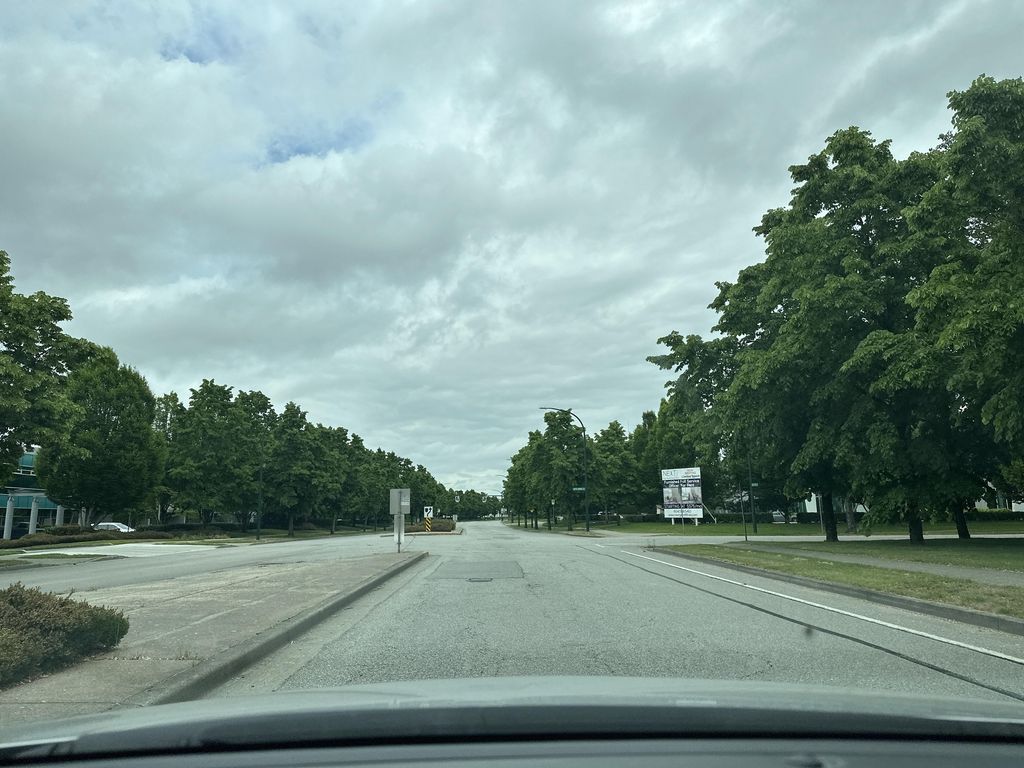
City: vancouver